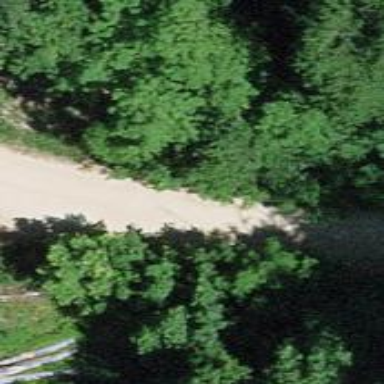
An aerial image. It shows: Unpaved track with grade 1 tracktype.